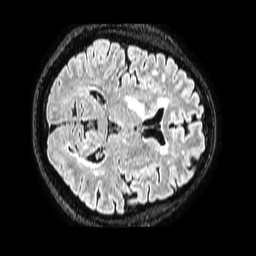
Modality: FLAIR
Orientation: axial
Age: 53
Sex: male
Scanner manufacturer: philips
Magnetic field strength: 1.5 T
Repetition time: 4.8 s
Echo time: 0.3 s